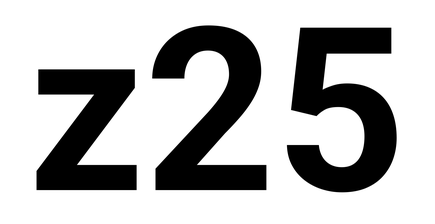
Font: Roboto_Bold